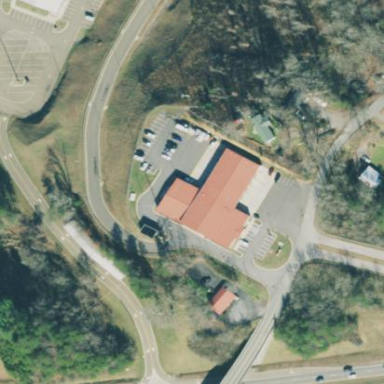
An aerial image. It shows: Fire station building.